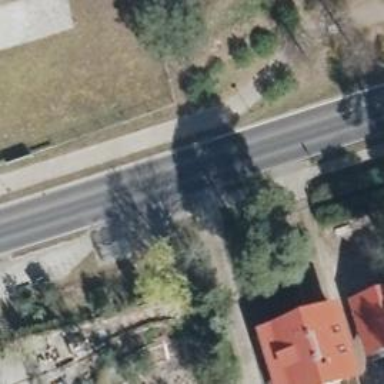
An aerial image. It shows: Secondary road with asphalt surface and sidewalks on both sides.